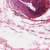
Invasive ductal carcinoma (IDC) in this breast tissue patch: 0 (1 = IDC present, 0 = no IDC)